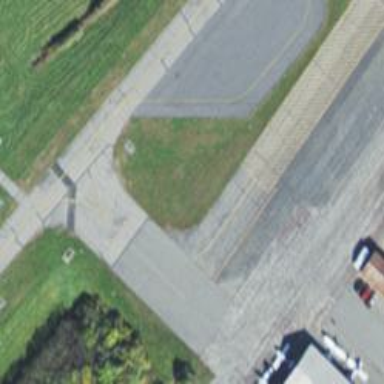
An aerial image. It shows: Asphalt taxiway at the airport.